Field crop: maize
Growth stage: 2
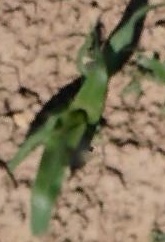
Species: maize